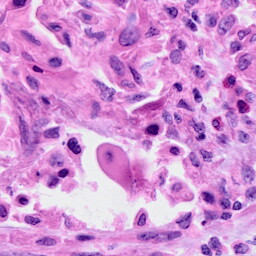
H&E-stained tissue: Cervix